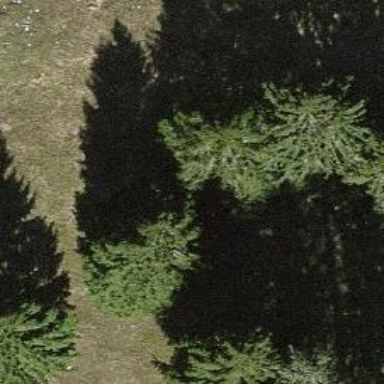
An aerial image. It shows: Beautiful tree in nature.